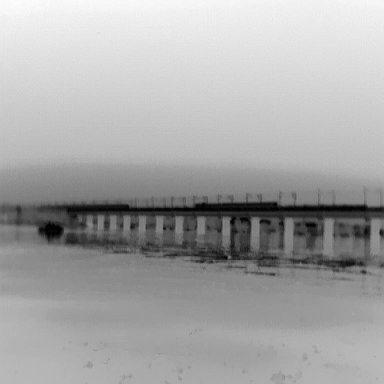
There is a warship in the infrared image.